You are looking at the envelope spectrum of a bearing's vibration signal. The marked vertical lines are the theoretical fault frequencies for the outer race, inner race, rolling elements, and cage. Diagnose the bearing from this image, choosing from: normal, inner_race, outer_race, ball.
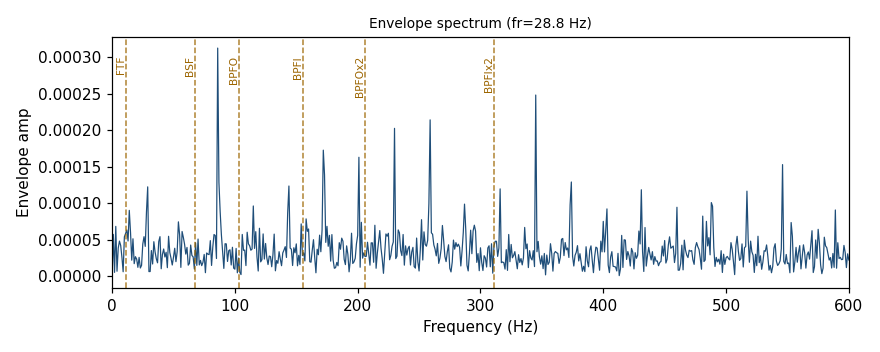
Answer: normal